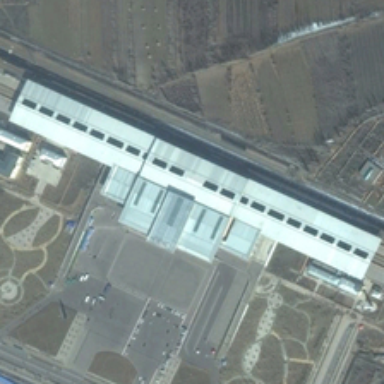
Many farmlands and a square with parking lot are in two sides of a railway station .